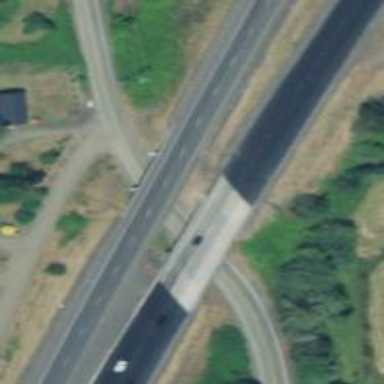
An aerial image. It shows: Motorway bridge.